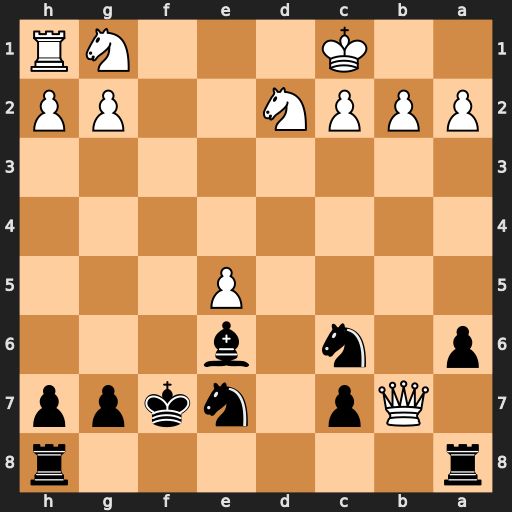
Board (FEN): r6r/1Qp1nkpp/p1n1b3/4P3/8/8/PPPN2PP/2K3NR
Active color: b
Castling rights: -
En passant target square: -
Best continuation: Ra7 Qxa7 Nxa7